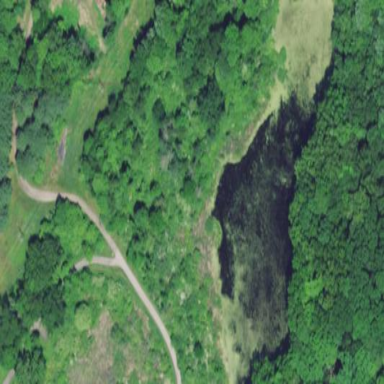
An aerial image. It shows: Pond surrounded by natural water.